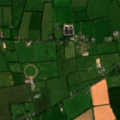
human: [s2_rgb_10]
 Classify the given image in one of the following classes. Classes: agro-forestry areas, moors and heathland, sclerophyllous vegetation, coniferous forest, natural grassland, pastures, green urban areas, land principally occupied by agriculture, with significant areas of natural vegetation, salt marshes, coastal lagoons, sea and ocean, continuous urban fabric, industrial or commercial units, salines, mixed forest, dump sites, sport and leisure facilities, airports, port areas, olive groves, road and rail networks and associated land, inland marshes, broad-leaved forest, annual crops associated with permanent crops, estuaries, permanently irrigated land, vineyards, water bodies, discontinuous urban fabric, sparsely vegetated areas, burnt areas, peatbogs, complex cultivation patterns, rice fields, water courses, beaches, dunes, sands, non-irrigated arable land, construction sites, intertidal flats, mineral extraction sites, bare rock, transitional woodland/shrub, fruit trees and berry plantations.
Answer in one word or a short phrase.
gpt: pastures, complex cultivation patterns